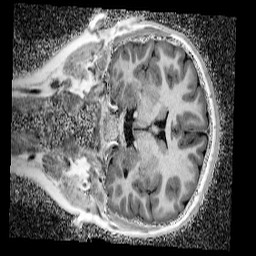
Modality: UNIT1_denoised
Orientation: coronal
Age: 14
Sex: female
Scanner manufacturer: siemens
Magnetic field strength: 3 T
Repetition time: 4 s
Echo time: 0.00299 s